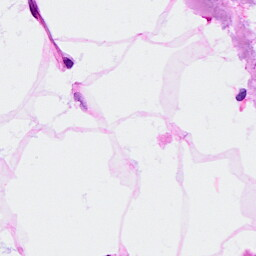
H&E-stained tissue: Breast